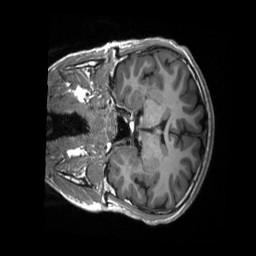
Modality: T1w
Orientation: coronal
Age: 15
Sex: male
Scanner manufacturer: siemens
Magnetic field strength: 3 T
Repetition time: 2.3 s
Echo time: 0.00232 s